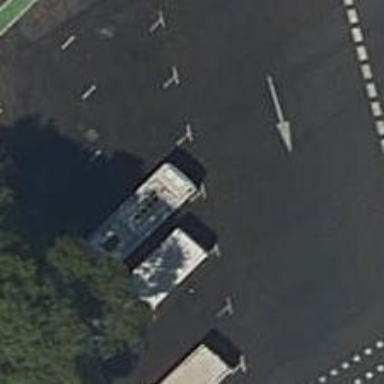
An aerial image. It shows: Parking aisle designated as service road.